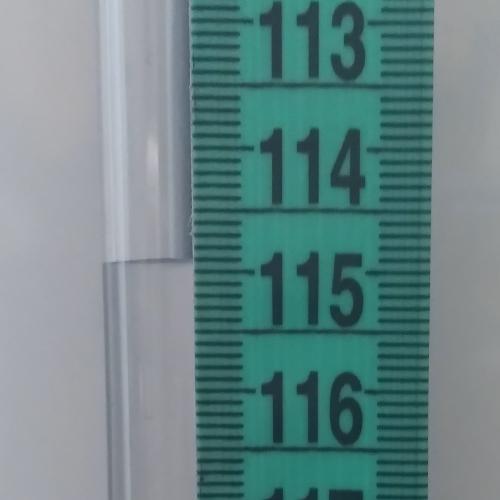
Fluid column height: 114.9 cm